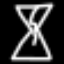
Label: hourglass